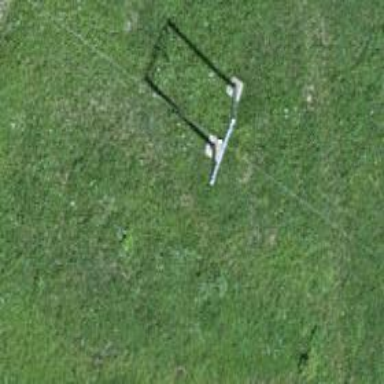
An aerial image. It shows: Pylon used for aerialway.